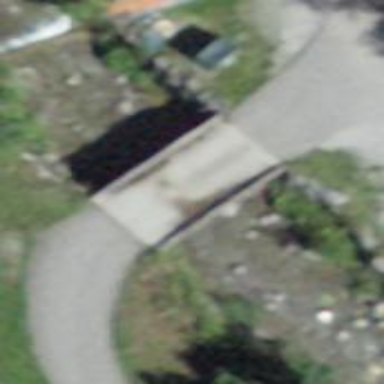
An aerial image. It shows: Track that goes over bridge. The track has grade 3 tracktype.